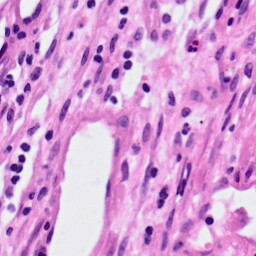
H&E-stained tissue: Lung